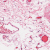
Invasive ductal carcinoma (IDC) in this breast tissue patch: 0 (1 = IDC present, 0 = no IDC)